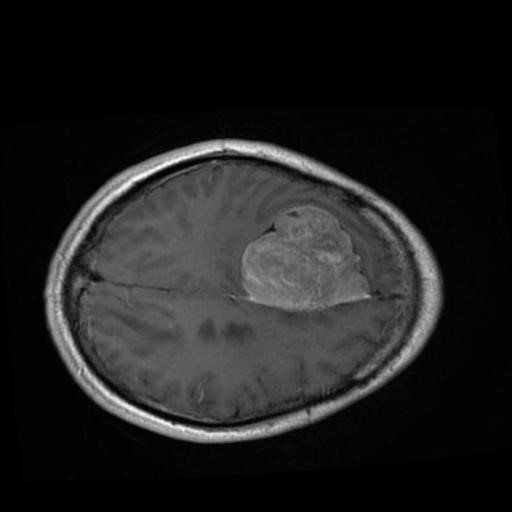
Label: brain_menin